Field crop: maize
Growth stage: 2
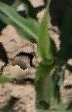
Species: maize